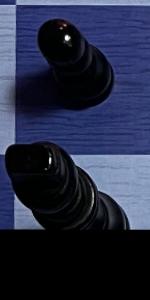
Label: King_Black